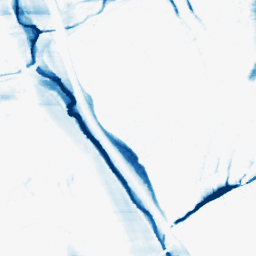
Category: morphological
Decomposition family: morphological_ellipse
Decomposition parameters: operation: closing
width: 5
height: 50
Upsampling method: sinc_hamming
Upsampling parameters: scale: 8
kernel_size: 16
Upsampling scale: 8